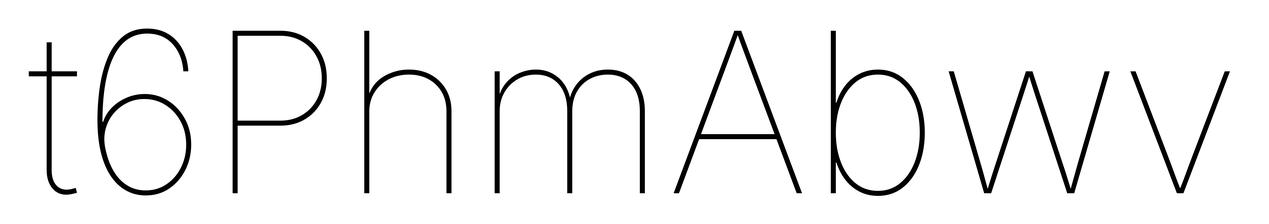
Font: Inter_Thin